Question: I am trying to create a UI element as given below
This basically is an arc which is filled with a particular color(Here it is red).
Based on the number the extent upto which the color is filled will change .
For example - when the number reaches 500 the whole arc will be filled with red color.
Can somebody suggest me how to do this?
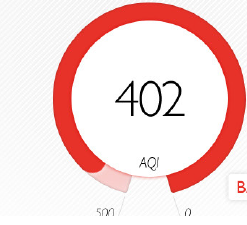
Answer: Maybe you should try creating a UI element of your own. You have to create a subclass of View as explained in the doc: <URL>.
You'll have to extend/override (amongst other things) the onDraw method.